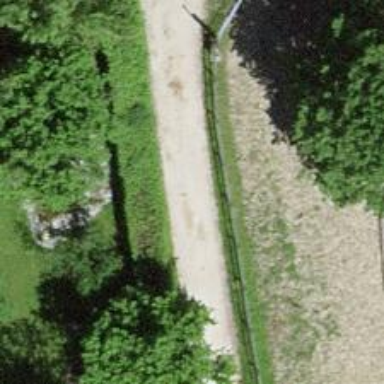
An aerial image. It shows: Track with fine gravel surface. The track type is grade 2.